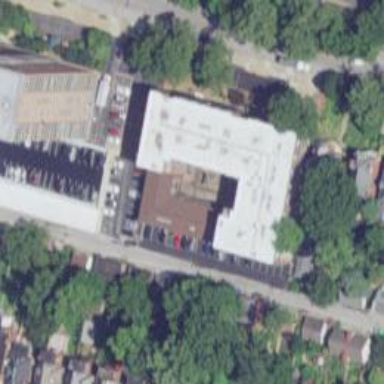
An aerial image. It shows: Part of building.